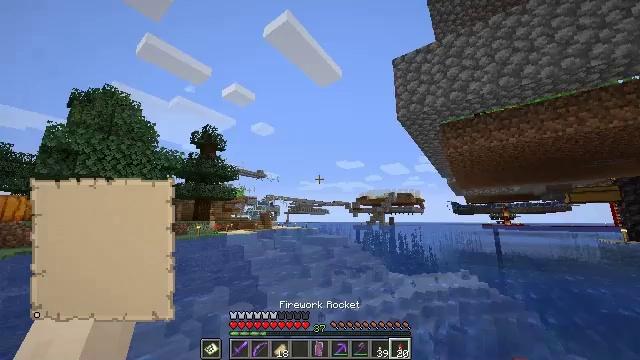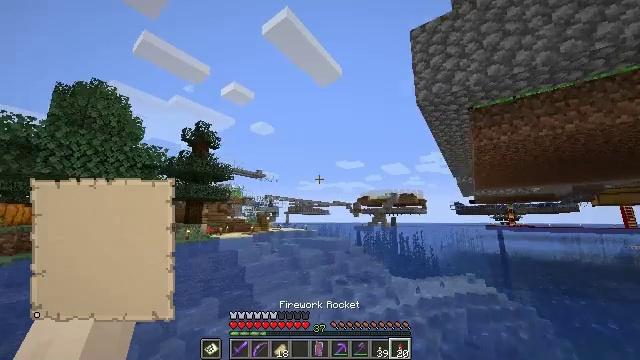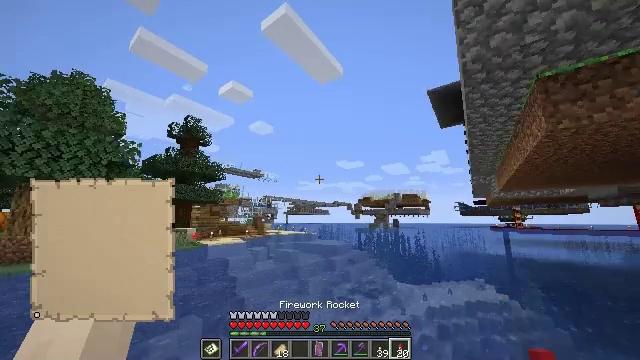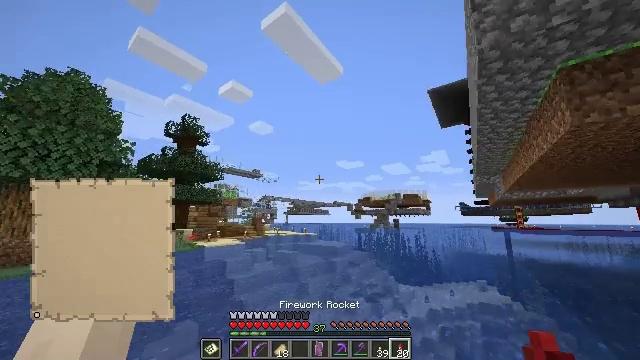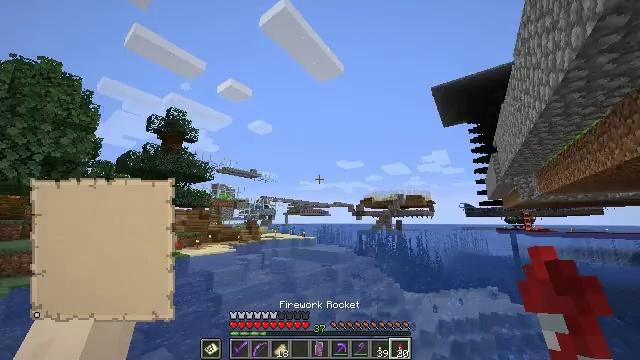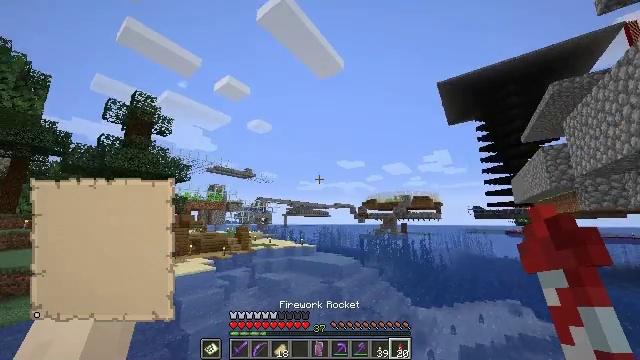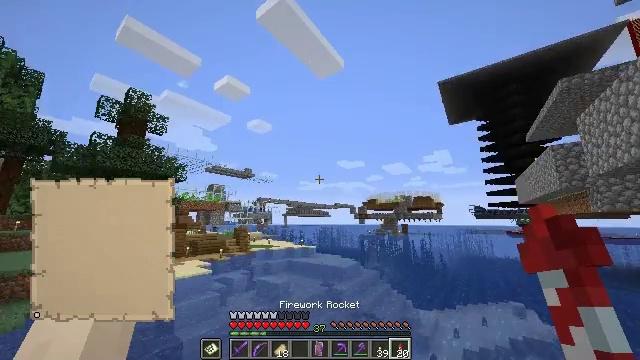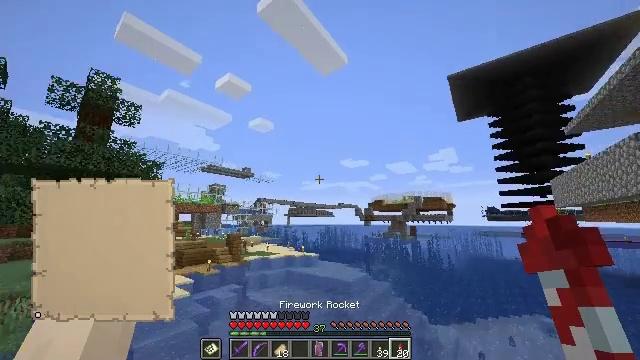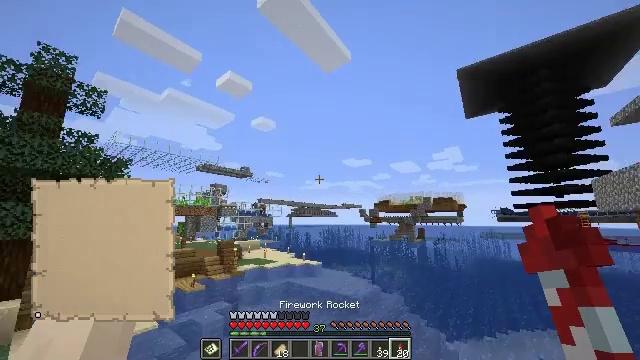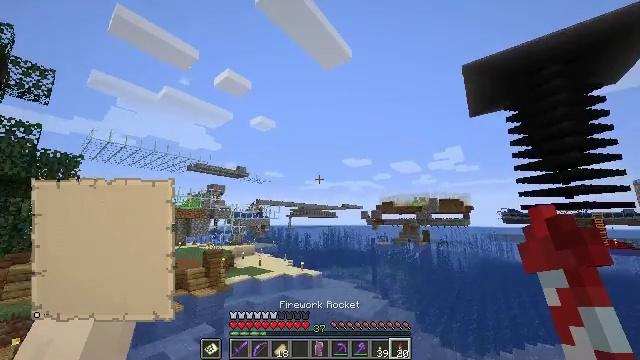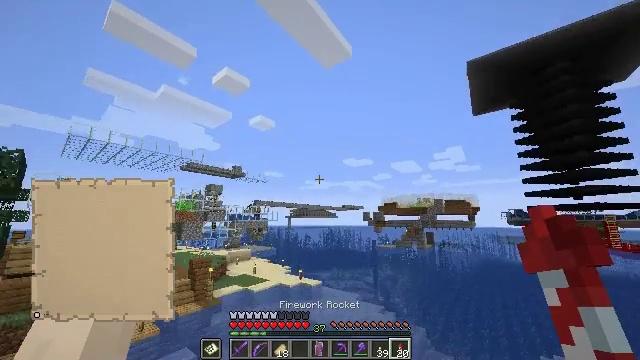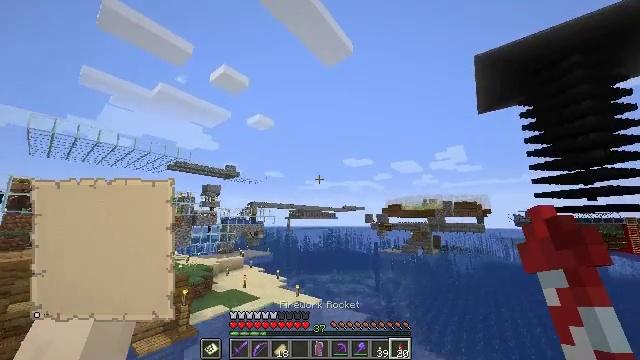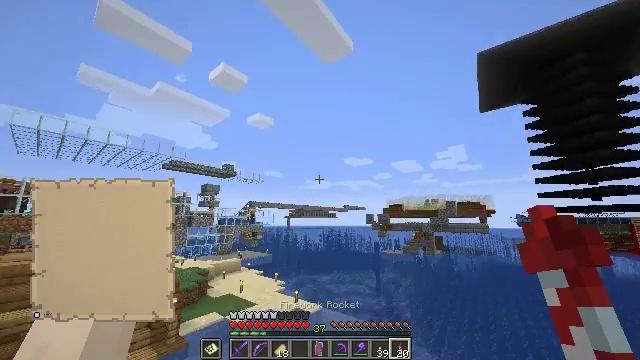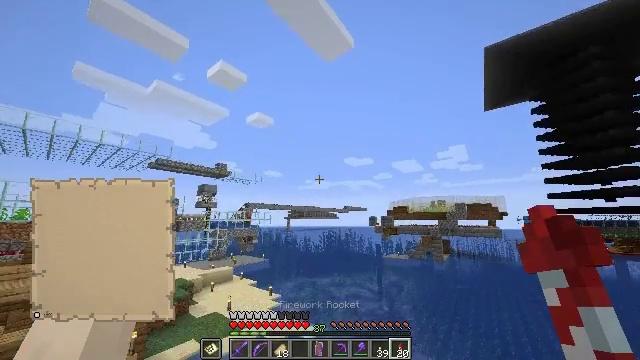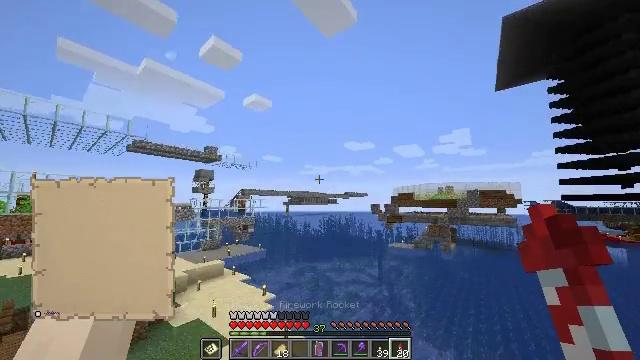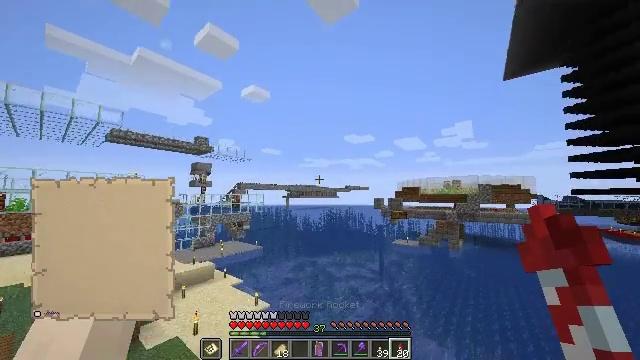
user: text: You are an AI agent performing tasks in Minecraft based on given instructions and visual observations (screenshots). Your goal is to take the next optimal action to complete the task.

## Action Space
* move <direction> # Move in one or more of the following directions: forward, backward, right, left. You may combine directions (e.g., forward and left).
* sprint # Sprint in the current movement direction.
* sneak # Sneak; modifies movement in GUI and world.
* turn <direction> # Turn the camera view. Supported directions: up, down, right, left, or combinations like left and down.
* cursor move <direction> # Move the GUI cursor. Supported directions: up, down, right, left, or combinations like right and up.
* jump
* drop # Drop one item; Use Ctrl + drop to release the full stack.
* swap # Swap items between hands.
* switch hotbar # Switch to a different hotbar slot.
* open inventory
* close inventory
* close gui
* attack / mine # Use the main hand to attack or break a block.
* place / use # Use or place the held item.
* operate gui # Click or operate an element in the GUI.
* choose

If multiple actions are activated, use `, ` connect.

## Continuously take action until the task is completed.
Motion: motion action
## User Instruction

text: Use paper to craft a filled map.
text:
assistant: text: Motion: move forward, sprint, jump
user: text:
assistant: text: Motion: move forward, sprint, jump
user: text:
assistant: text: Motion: move forward, sprint, jump
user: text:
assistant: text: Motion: move forward, sprint, jump
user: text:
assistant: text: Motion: move forward, sprint, jump
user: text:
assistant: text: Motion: move forward, sprint, jump
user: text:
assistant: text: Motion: move forward, sprint, jump
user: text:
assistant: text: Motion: move forward, sprint, jump
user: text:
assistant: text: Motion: move forward, sprint, jump
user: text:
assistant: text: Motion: move forward, sprint, jump
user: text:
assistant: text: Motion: move forward, sprint, jump
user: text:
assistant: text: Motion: move forward, sprint
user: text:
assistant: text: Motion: move forward, sprint
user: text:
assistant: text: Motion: move forward, sprint, turn down
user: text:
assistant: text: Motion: move forward, sprint, turn down
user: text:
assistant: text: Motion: move forward, sprint
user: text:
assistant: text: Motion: move forward, sprint
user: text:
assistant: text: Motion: move forward, sprint
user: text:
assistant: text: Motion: move forward, sprint
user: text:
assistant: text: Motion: move forward, sprint
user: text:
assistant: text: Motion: move forward, sprint
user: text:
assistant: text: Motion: move forward, sprint
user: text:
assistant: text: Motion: move forward, sprint
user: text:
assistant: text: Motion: move forward, sprint
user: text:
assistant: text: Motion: move forward, sprint
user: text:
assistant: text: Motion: move forward, sprint
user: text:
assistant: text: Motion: move forward, sprint
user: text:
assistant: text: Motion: move forward, sprint
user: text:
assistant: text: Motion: move forward, sprint
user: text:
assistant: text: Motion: move forward, sprint